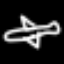
Label: airplane